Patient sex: M
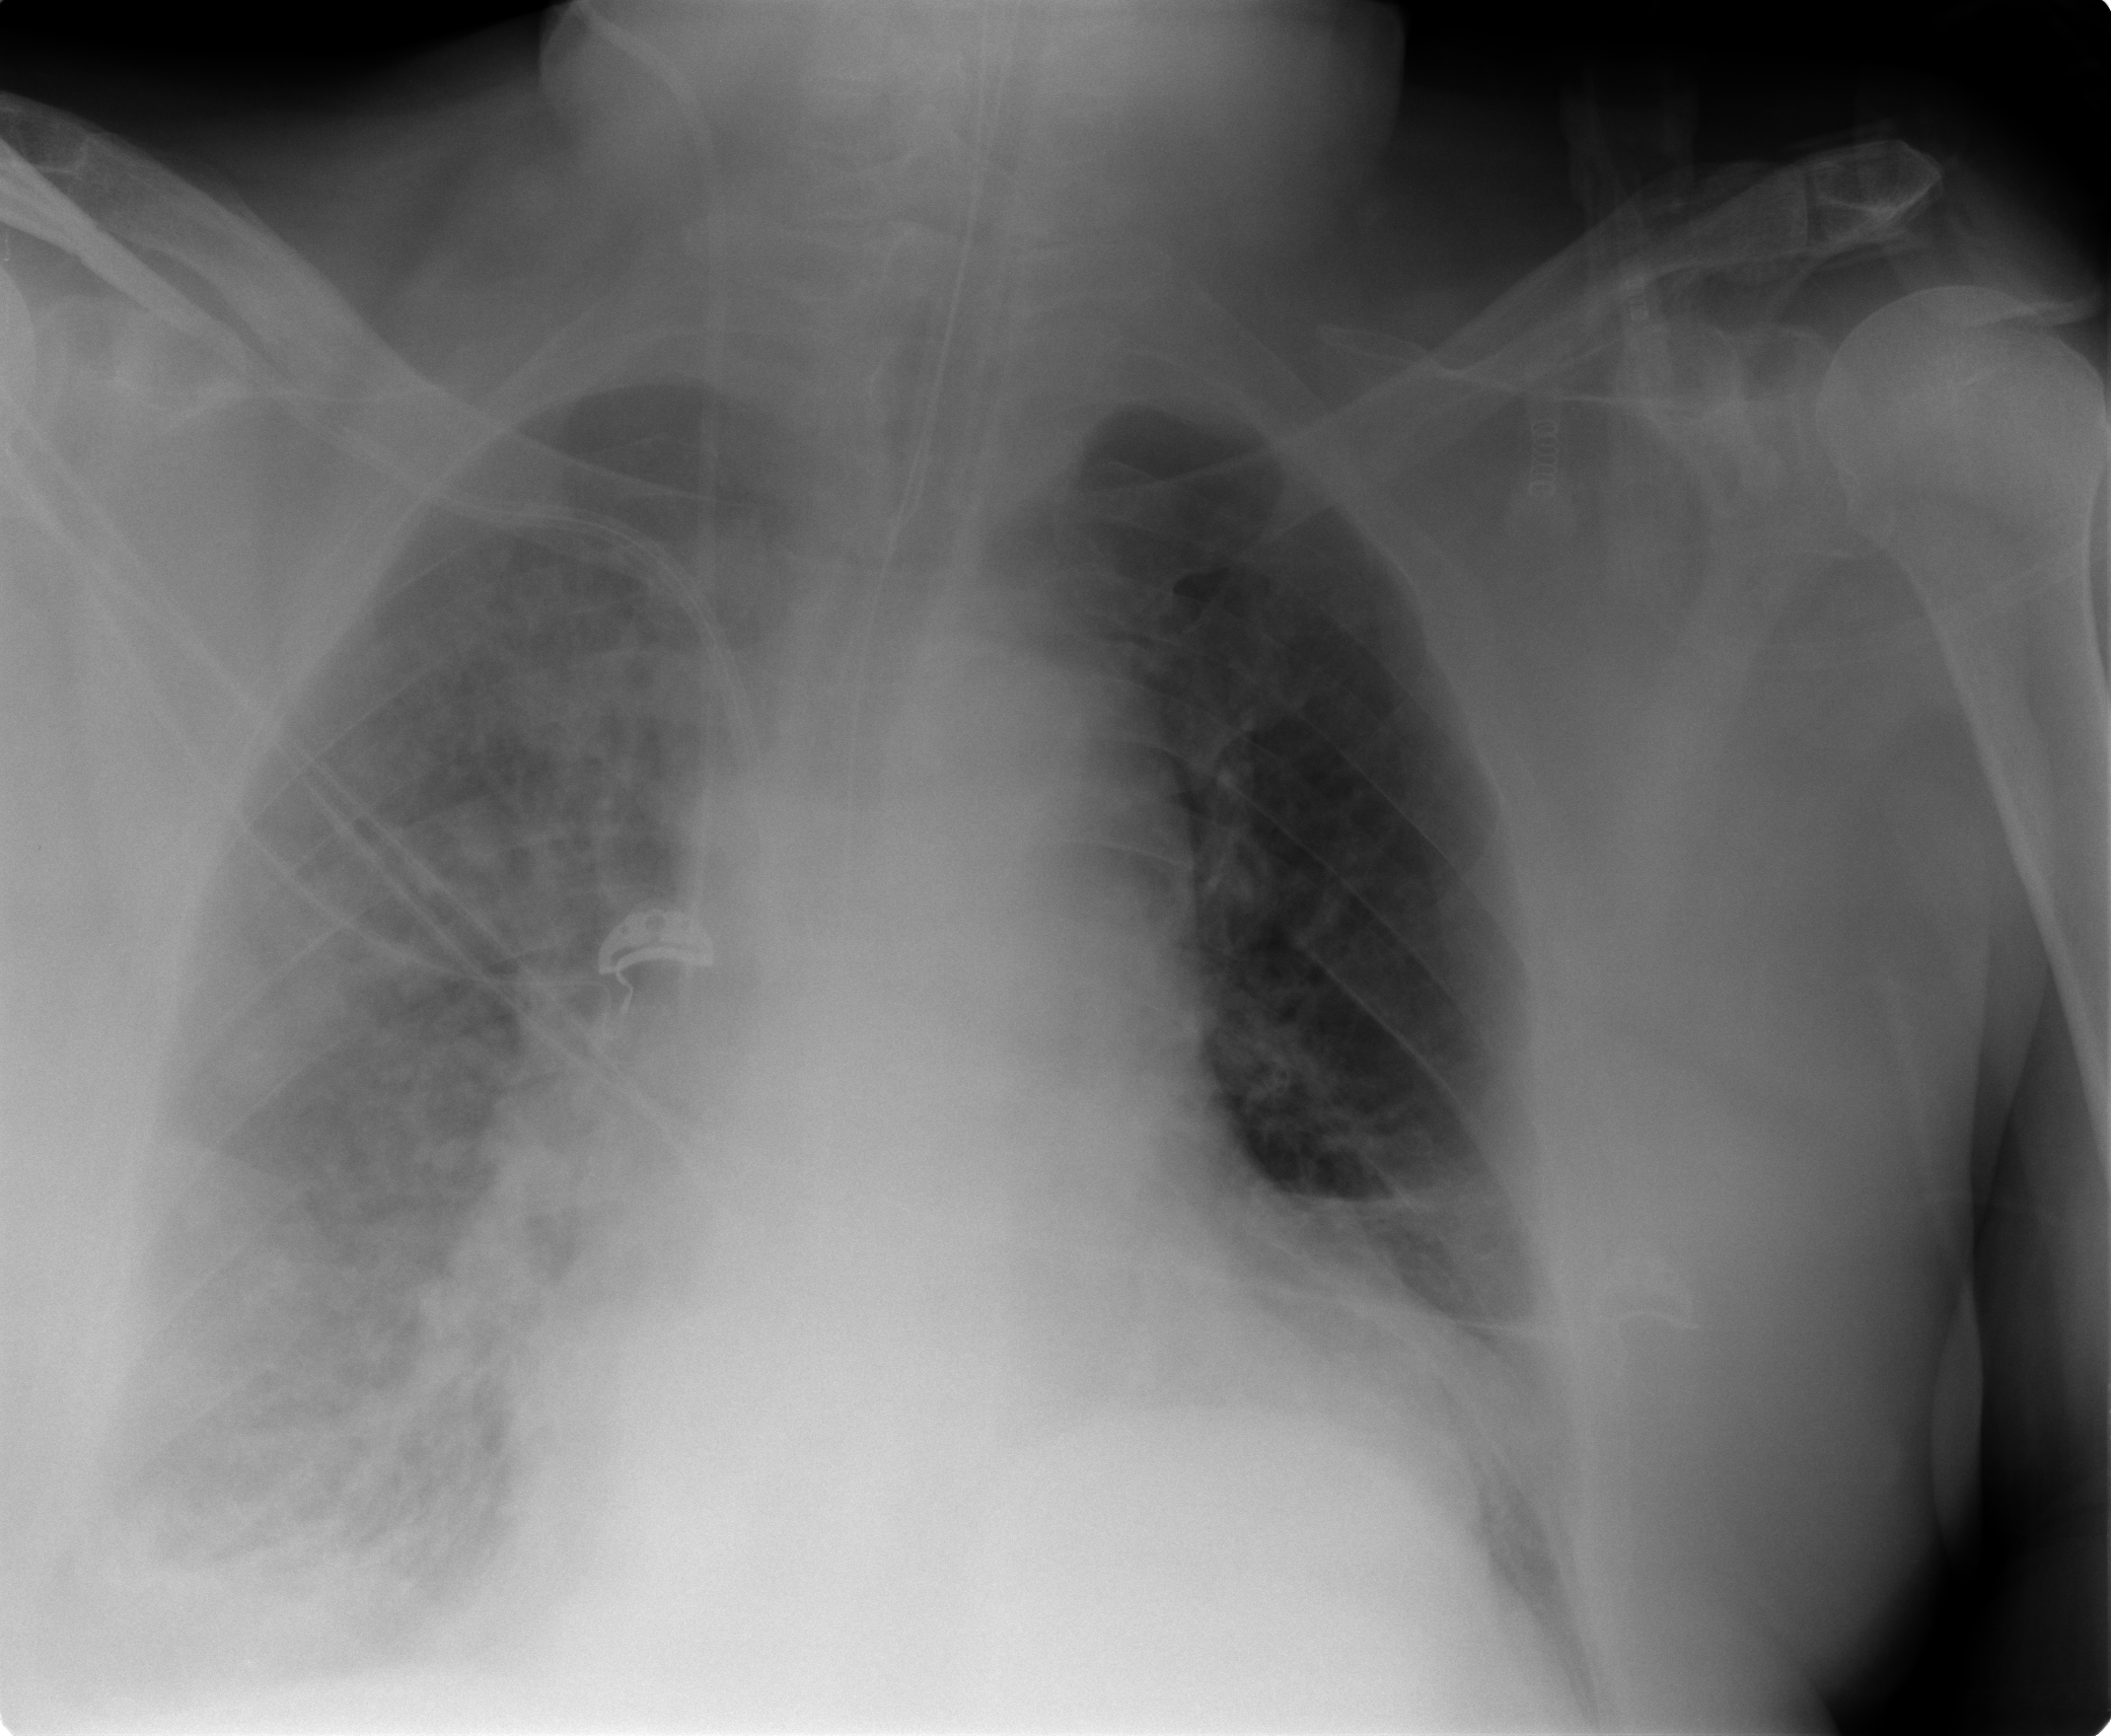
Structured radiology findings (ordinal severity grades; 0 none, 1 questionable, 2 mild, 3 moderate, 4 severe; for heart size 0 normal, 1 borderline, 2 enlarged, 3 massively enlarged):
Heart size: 2
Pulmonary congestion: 1
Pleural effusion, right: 2
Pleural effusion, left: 0
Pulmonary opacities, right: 4
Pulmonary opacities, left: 1
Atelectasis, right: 2
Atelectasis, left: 2